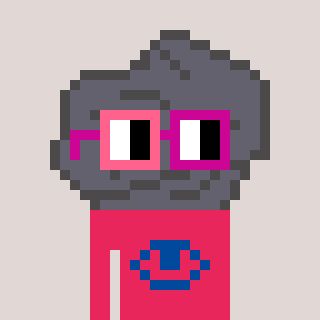
a pixel art character with square pink and red glasses, a rock-shaped head and a redpinkish-colored body on a warm background